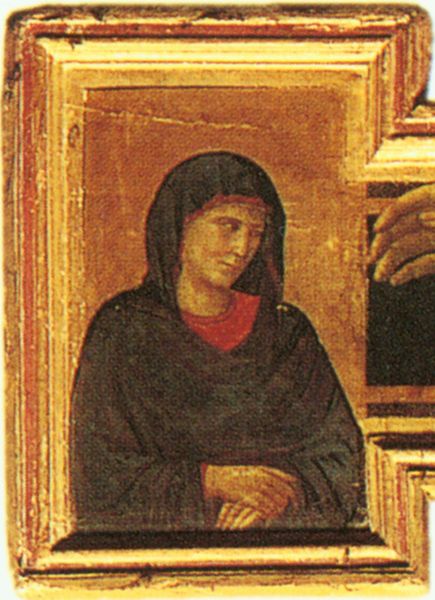
Titel: Kruzifix
Künstler: Giotto di Bondone
Standort: Florenz, S. Maria Novella (EU - I - Toskana)
Schlagwörter: blau, gemälde, hand, umhang, ausschnitt, frau, mund, nase, profil, schwarz, rot, schleier, hemd, augen, falten, gesicht, rahmen, stirnband, hände, porträt, gewand, gold, kutte, kopfbedeckung, russland, gefaltet, detail, nonne, altar, mittelalter, griechenland, heilige, nas, gerahmt, maria, madonna, anbetung, ikone, kapuze, ikonenmalerei